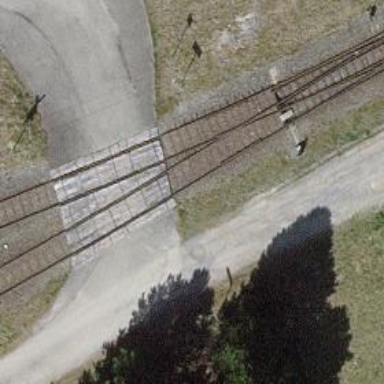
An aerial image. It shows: Railway level crossing.